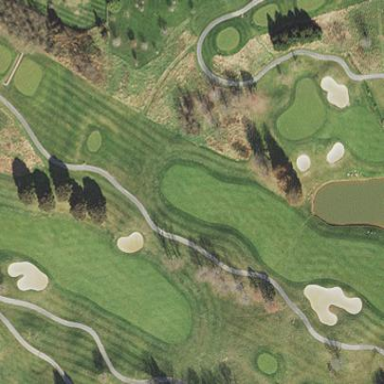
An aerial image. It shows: Rough area on grassy golf course.